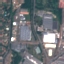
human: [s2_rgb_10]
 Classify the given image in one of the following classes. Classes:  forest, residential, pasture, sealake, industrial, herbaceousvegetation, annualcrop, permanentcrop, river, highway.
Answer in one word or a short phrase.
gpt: Industrial